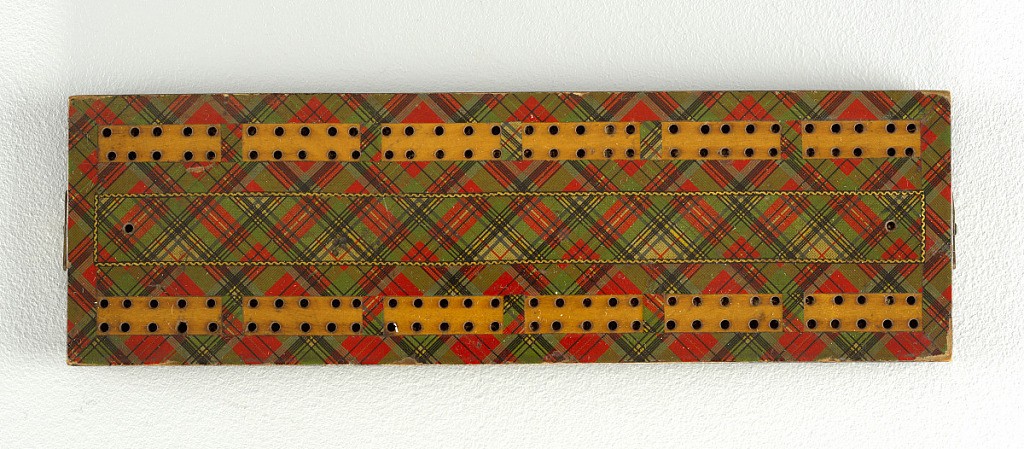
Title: cribbage board
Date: ca. 1880–1900
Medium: wood
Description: Tartanware
Possibly for export market